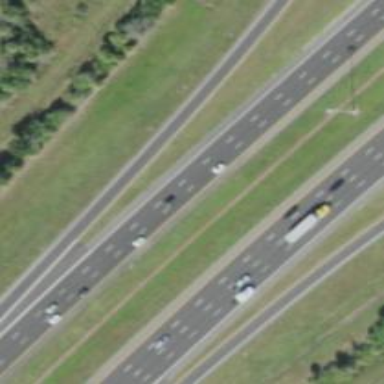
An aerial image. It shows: Asphalt motorway link with diamond junction.